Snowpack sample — Snodgrass Mountain, Crested Butte, Colorado (2/4/25, 12:06 PM MST)
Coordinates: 38.923, -106.968
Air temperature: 35 °F
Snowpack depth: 80 cm
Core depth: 70 cm
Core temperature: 32 °F
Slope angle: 14°, slope face: 78°
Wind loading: low
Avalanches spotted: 0
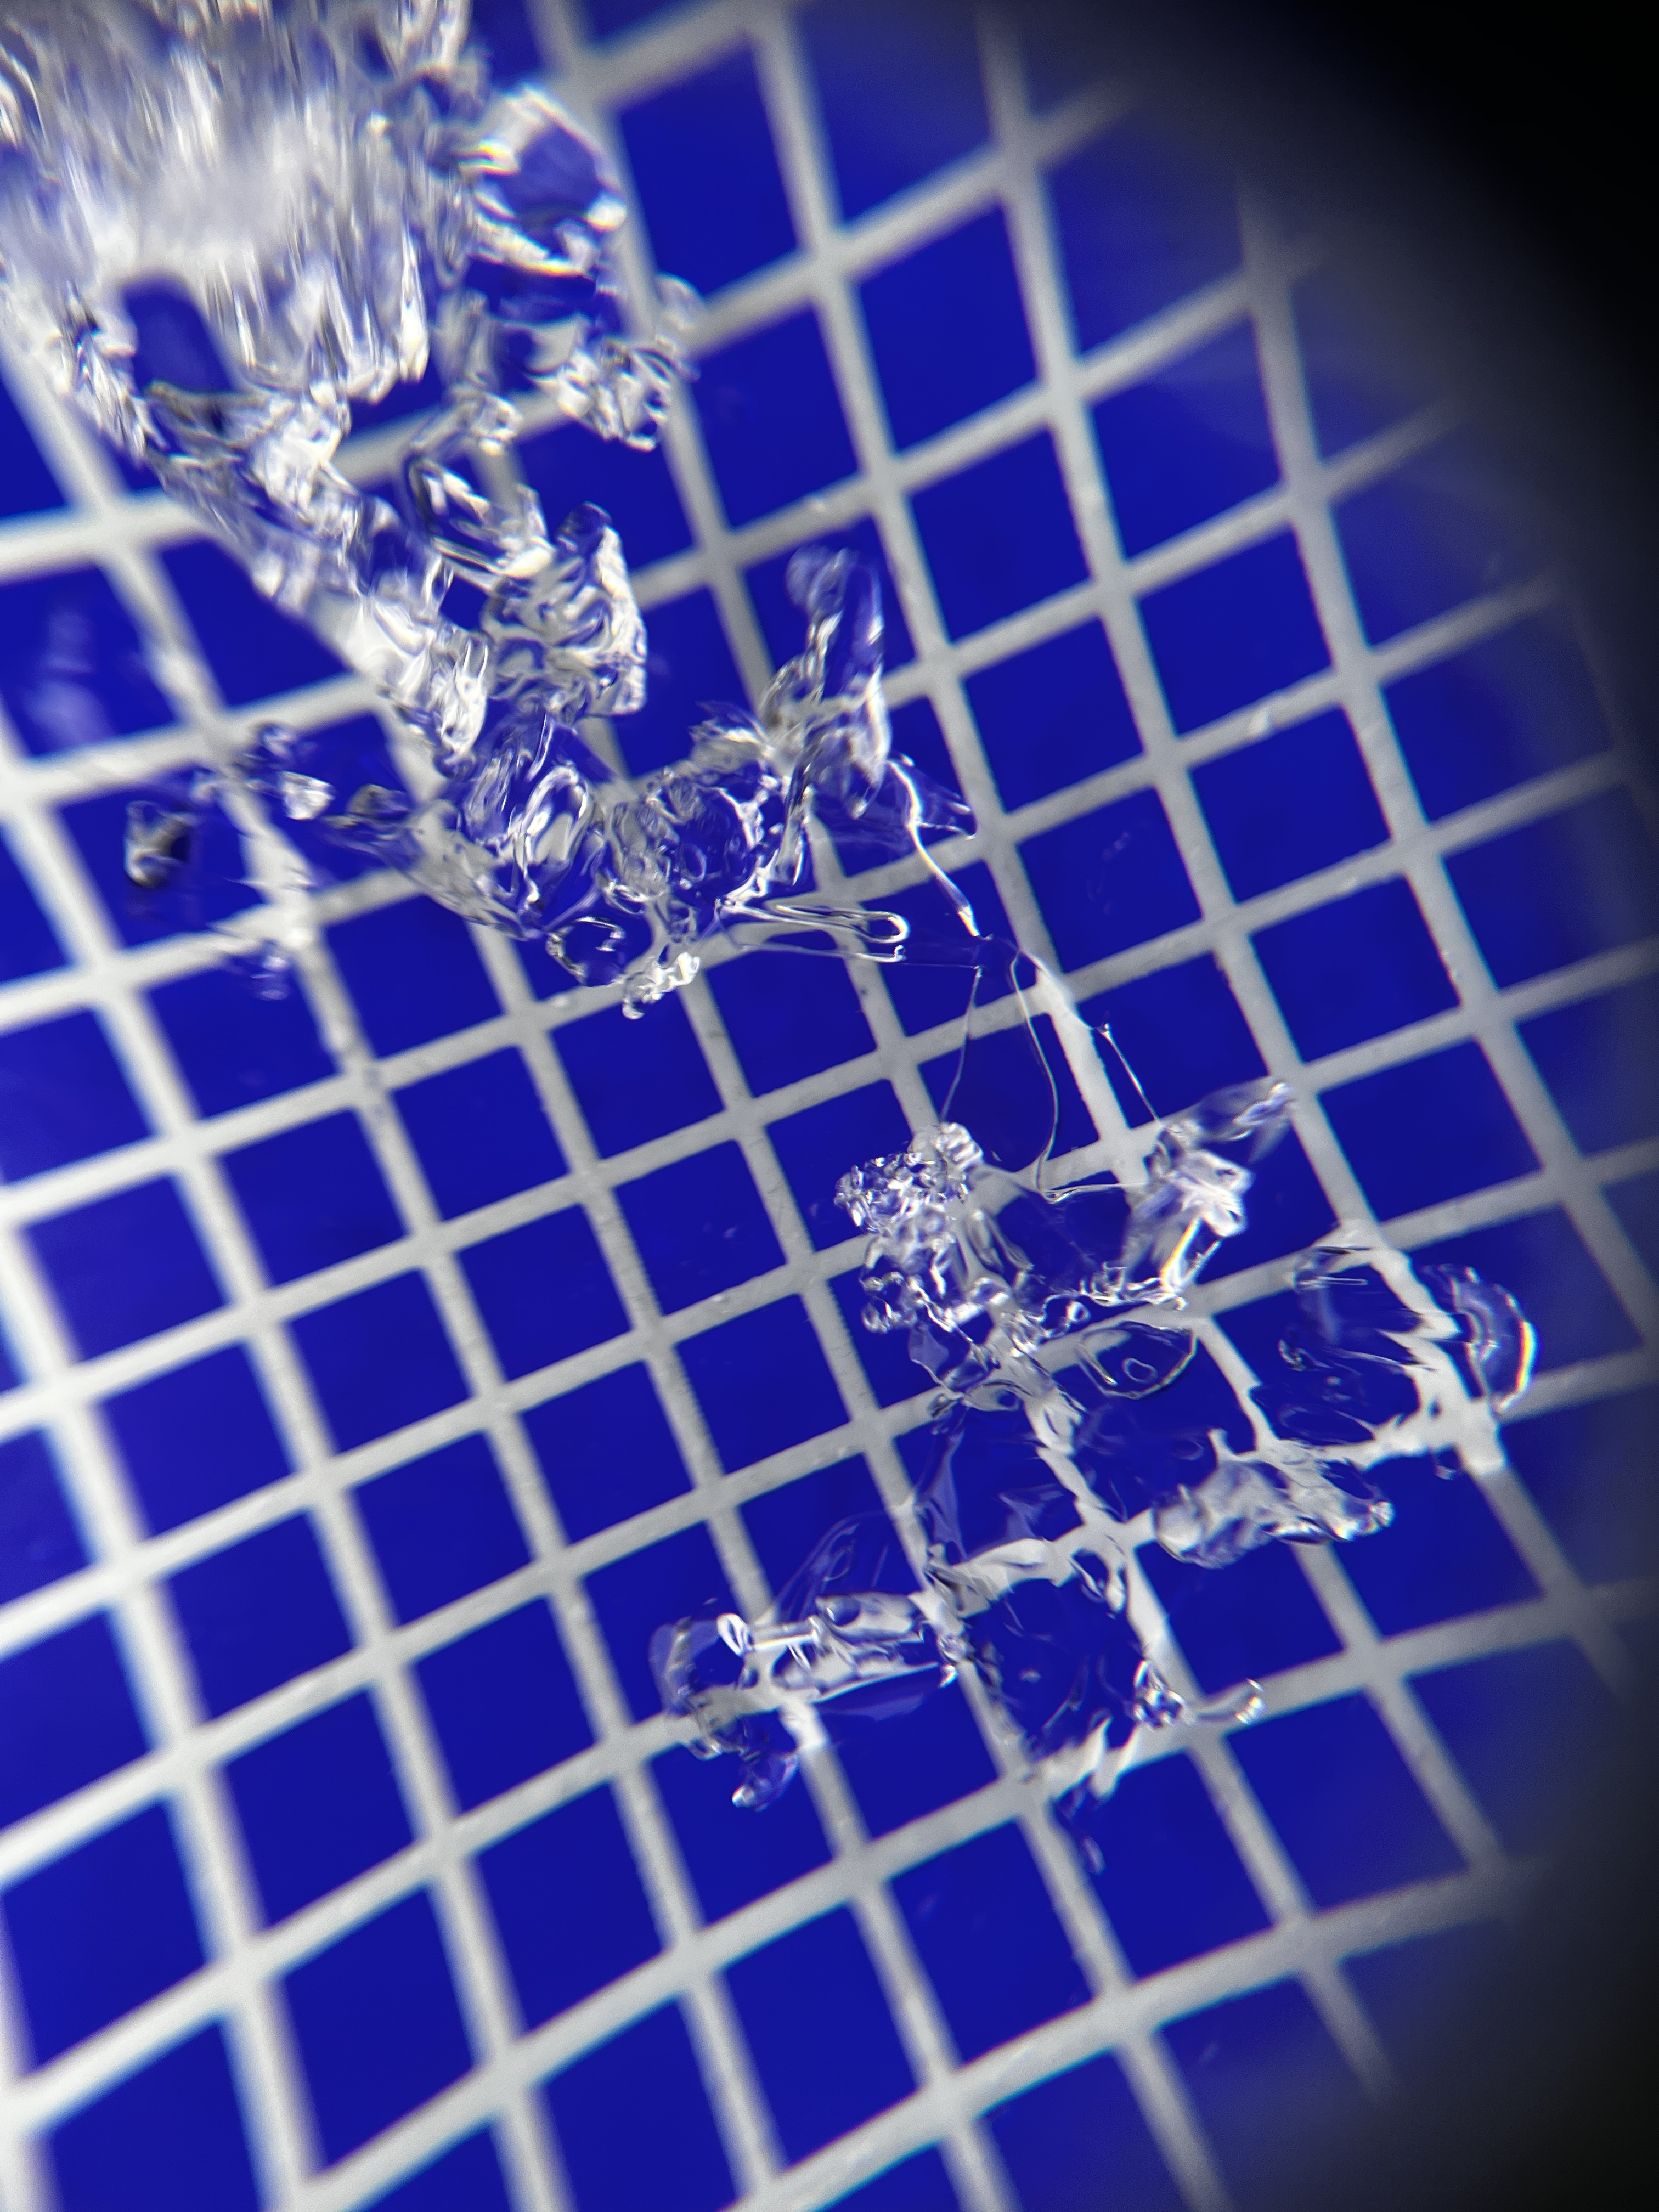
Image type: magnified_profile
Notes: No avalanches nearby, unusually warm weather for the last month reported by residents, Collected 25 yards from treeline